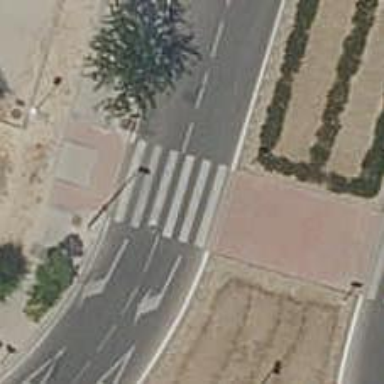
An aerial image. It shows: Zebra crossing on the road.